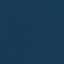
Label: SeaLake